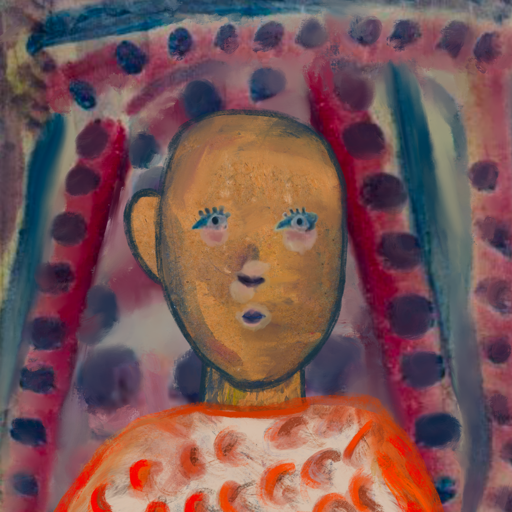
Background: HillGirl, Head And Neck Front: In_The_Sun, Face Front: Hill_Girl, Bust: Rupkatha, Hair Front: Blank, Head Accessory: Blank, Second Necklace: Blank, Necklace: Blank, Baby: Blank